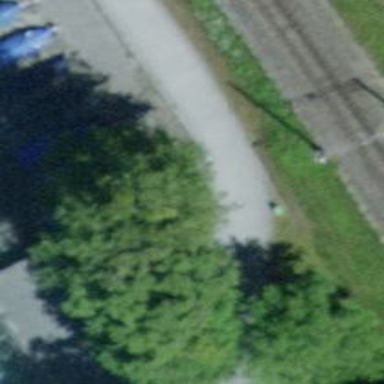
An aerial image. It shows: Unpaved footway.